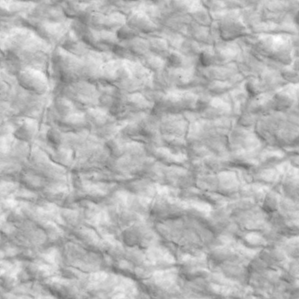
Label: non_frost